Question: I am trying to fetch Product where Low stock > Stock.
Why i am getting Wrong results in CakePHP Query ?
Using CakePHP Custom query it is working fine. but with default pagination query result are wrong.
I have association between Product and Category Model.
'''
$condition = array('Product.status =' => 1, 'Product.is_deleted !=' => 1,
'Product.low_stock_alert != ' => 0, 'Product.low_stock_alert >' => 'Product.stock');
$this->paginate = array('fields' => array('Product.id', 'Product.name',
'Product.code', 'Product.stock_type','Product.low_stock_alert',
'Product.stock','category.name'),'conditions' => $condition, 'limit' => Configure::read('LIST_PROD_NUM_RECORDS'),'order' => 'Product.id ASC');
'''
'''
SELECT 'Product'.'id', 'Product'.'name', 'Product'.'code', 'Product'.'stock_type',
'Product'.'stock', 'category'.'name' FROM 'shopping'.'products' AS 'Product' LEFT
JOIN 'shopping'.'categories' AS 'Category' ON ('Product'.'category_id' =
'Category'.'id') LEFT JOIN 'shopping'.'users' AS 'AddedBy' ON ('Product'.'added_by'
= 'AddedBy'.'id') LEFT JOIN 'shopping'.'users' AS 'ModifiedBy' ON
('Product'.'modified_by' = 'ModifiedBy'.'id') WHERE 'Product'.'status' = 1 AND
'Product'.'is_deleted' != 1 AND 'Product'.'low_stock_alert' != 0 AND
'Product'.'low_stock_alert' > 'Product.stock' ORDER BY 'Product'.'id' ASC LIMIT 100
'''
'''
class Product extends AppModel {
public $name = 'Product';
public $cacheQueries = false;
public $actsAs = array('Containable');
public $belongsTo = array(
'Category' => array(
'className' => 'Category',
'foreignKey' => 'category_id',
'fields' => array('name', 'description', 'stock_type', 'qrt_per', 'half_per', 'three_forth_per')
),
'AddedBy' => array(
'className' => 'User',
'foreignKey' => 'added_by',
'fields' => array('first_name', 'last_name', 'email')
),
'ModifiedBy' => array(
'className' => 'User',
'foreignKey' => 'modified_by',
'fields' => array('first_name', 'last_name', 'email')
)
);
}
'''
'''
class Category extends AppModel {
var $name = 'Category';
public $cacheQueries = false;
public $belongsTo = array(
'AddedBy' => array(
'className' => 'User',
'foreignKey' => 'added_by',
'fields' => array('first_name', 'last_name', 'email')
),
'ModifiedBy' => array(
'className' => 'User',
'foreignKey' => 'modified_by',
'fields' => array('first_name', 'last_name', 'email')
)
);
public $hasMany = array(
'Product' => array(
'className' => 'Product',
'order' => 'Product.created DESC'
)
);
}
'''

But with this below Custom Query i am getting accurate result:
'''
$data = $this->Product->Query("SELECT products.*, categories.name, categories.description, categories.stock_type, categories.qrt_per, categories.half_per, categories.three_forth_per, AddedBy.first_name, AddedBy.last_name, AddedBy.email, ModifiedBy.first_name, ModifiedBy.last_name, ModifiedBy.email FROM sunnaair_kaziDB.products AS products LEFT JOIN sunnaair_kaziDB.categories AS categories ON (products.category_id = categories.id) LEFT JOIN sunnaair_kaziDB.users AS AddedBy ON (products.added_by = AddedBy.id) LEFT JOIN sunnaair_kaziDB.users AS ModifiedBy ON (products.modified_by = ModifiedBy.id) WHERE products.status = 1 AND products.is_deleted != 1 AND products.low_stock_alert != 0 AND products.low_stock_alert > products.stock ORDER BY products.id ASC LIMIT 50");
'''
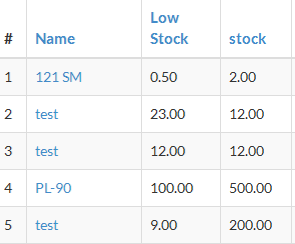
Answer: Your problem is with this condition:
'''
'Product.low_stock_alert >' => 'Product.stock'
'''
In Cake, ''Product.stock'' is not read as a table name but as a literal string. Please see the subtle error in the generated SQL:
'''
AND 'Product'.'low_stock_alert' > 'Product.stock'
'''
To fix it, please try changing the condition to:
'''
'Product.low_stock_alert > Product.stock'
'''
So the whole line becomes:
'''
$condition = array('Product.status =' => 1, 'Product.is_deleted !=' => 1,
'Product.low_stock_alert != ' => 0, 'Product.low_stock_alert > Product.stock');
'''
Remember the following: '=>' is for escaping. Don't use this when comparing columns to columns. You could even just dump using '=>' all together for these conditions as there is no vector for an SQL injection attack here.